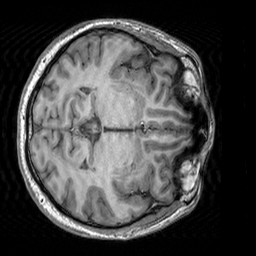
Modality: T1w
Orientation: axial
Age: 31
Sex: male
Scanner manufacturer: siemens
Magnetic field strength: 3 T
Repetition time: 2.3 s
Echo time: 0.00303 s